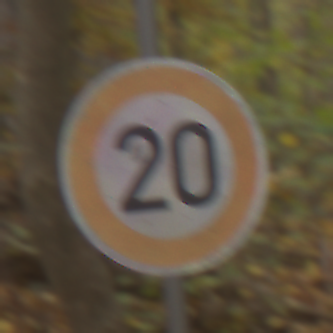
Verkehrszeichen: Geschwindigkeit20
Umgebung: Outdoor, Nature
Tageszeit: MorningAfternoon
Wetter: Overcast
Licht: Natural
Jahreszeit: Autumn
Kontrast: LowContrast